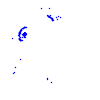
Particle: kaon